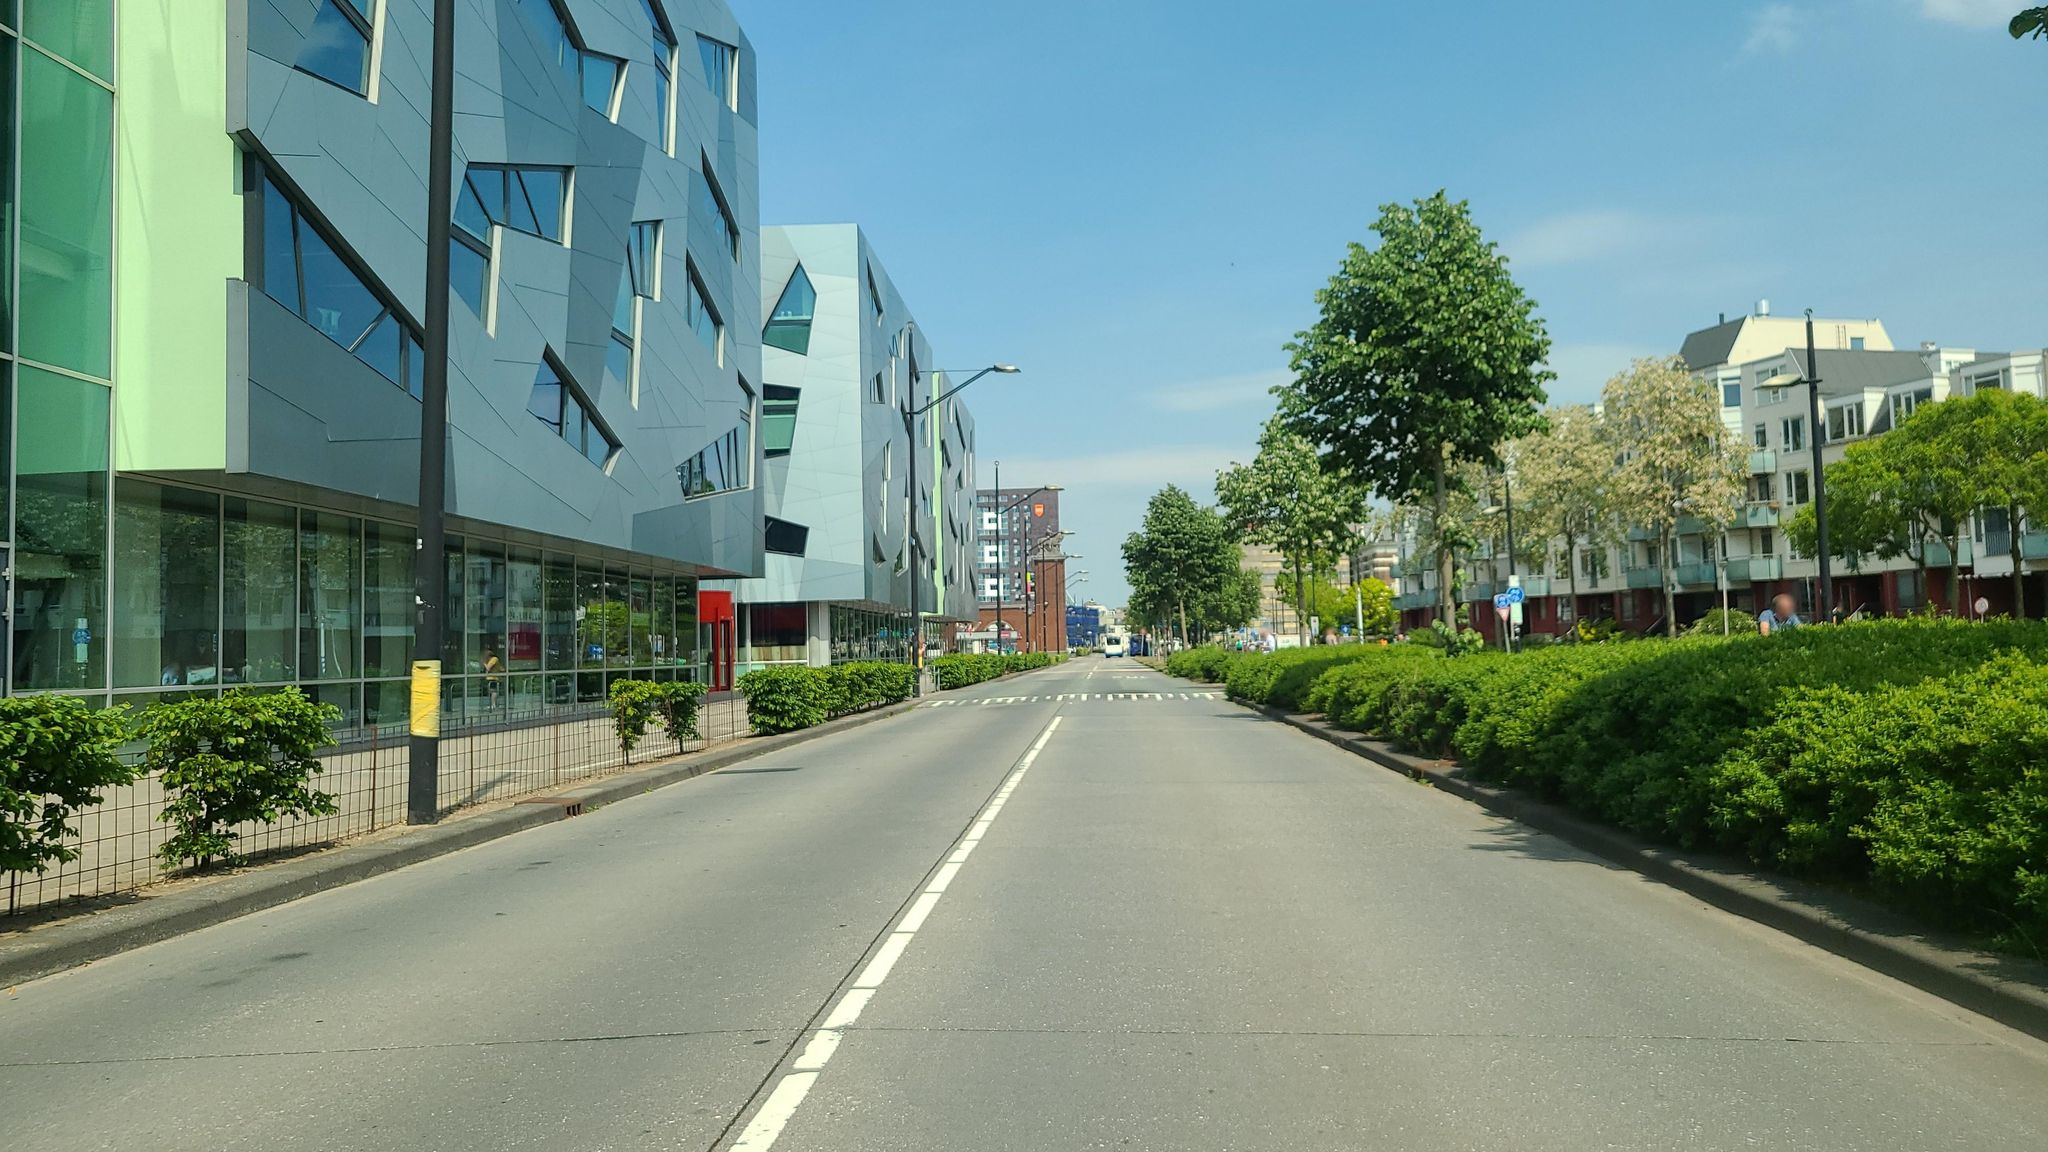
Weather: clear
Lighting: day
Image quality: good
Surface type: driving surface
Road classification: busway
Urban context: urban centre
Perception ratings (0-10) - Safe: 9.38, Lively: 8.44, Beautiful: 7.38, Boring: 2.28, Depressing: 3.15, Wealthy: 7.63